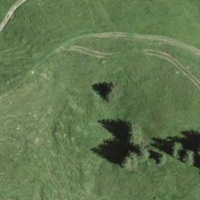
EUNIS habitat code: 23
Species observed at this site:
Caltha palustris